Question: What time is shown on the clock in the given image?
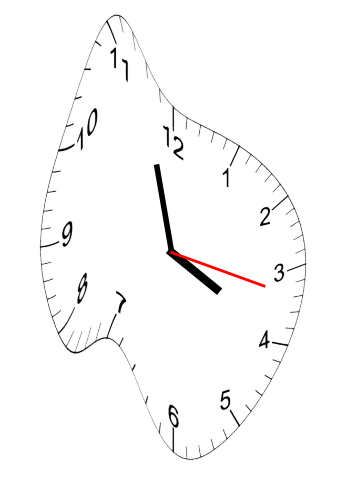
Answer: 03:57:17